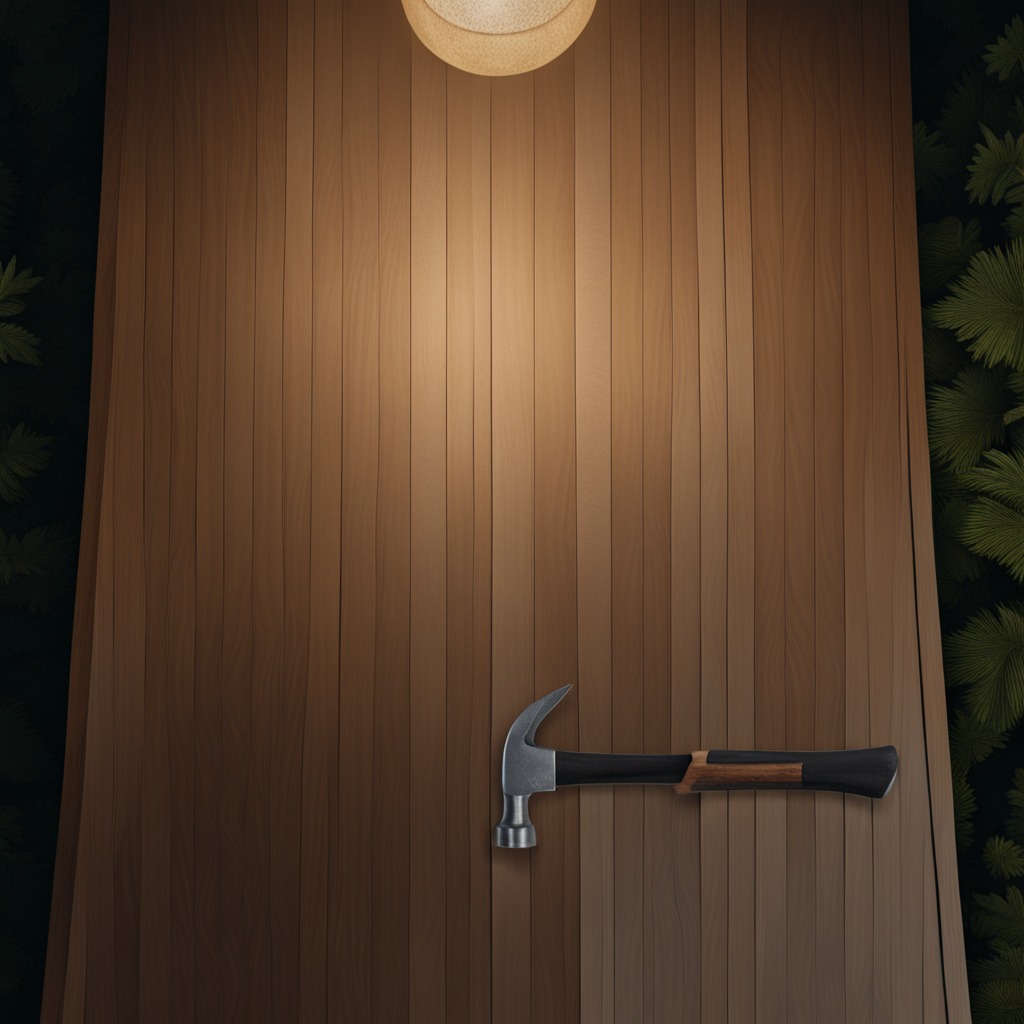
A hammer lies on a wooden table inside a jungle field workshop tent at night with soft shadows.